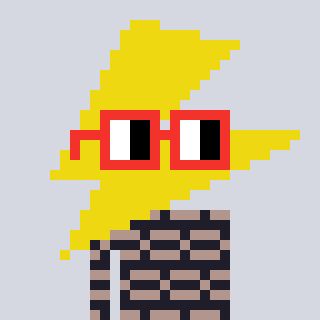
a pixel art character with square red glasses, a lightning bolt-shaped head and a grayscale-colored body on a cool background